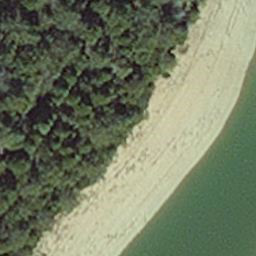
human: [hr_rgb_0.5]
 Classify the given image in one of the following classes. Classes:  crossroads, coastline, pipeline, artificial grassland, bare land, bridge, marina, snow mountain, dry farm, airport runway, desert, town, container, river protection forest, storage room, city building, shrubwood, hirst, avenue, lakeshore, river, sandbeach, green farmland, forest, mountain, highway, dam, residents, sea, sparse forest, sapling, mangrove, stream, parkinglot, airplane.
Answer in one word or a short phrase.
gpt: hirst